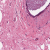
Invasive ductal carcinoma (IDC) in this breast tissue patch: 0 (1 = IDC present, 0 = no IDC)